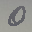
Label: 0